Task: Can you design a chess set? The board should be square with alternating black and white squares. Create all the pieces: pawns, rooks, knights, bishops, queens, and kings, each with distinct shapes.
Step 2278:
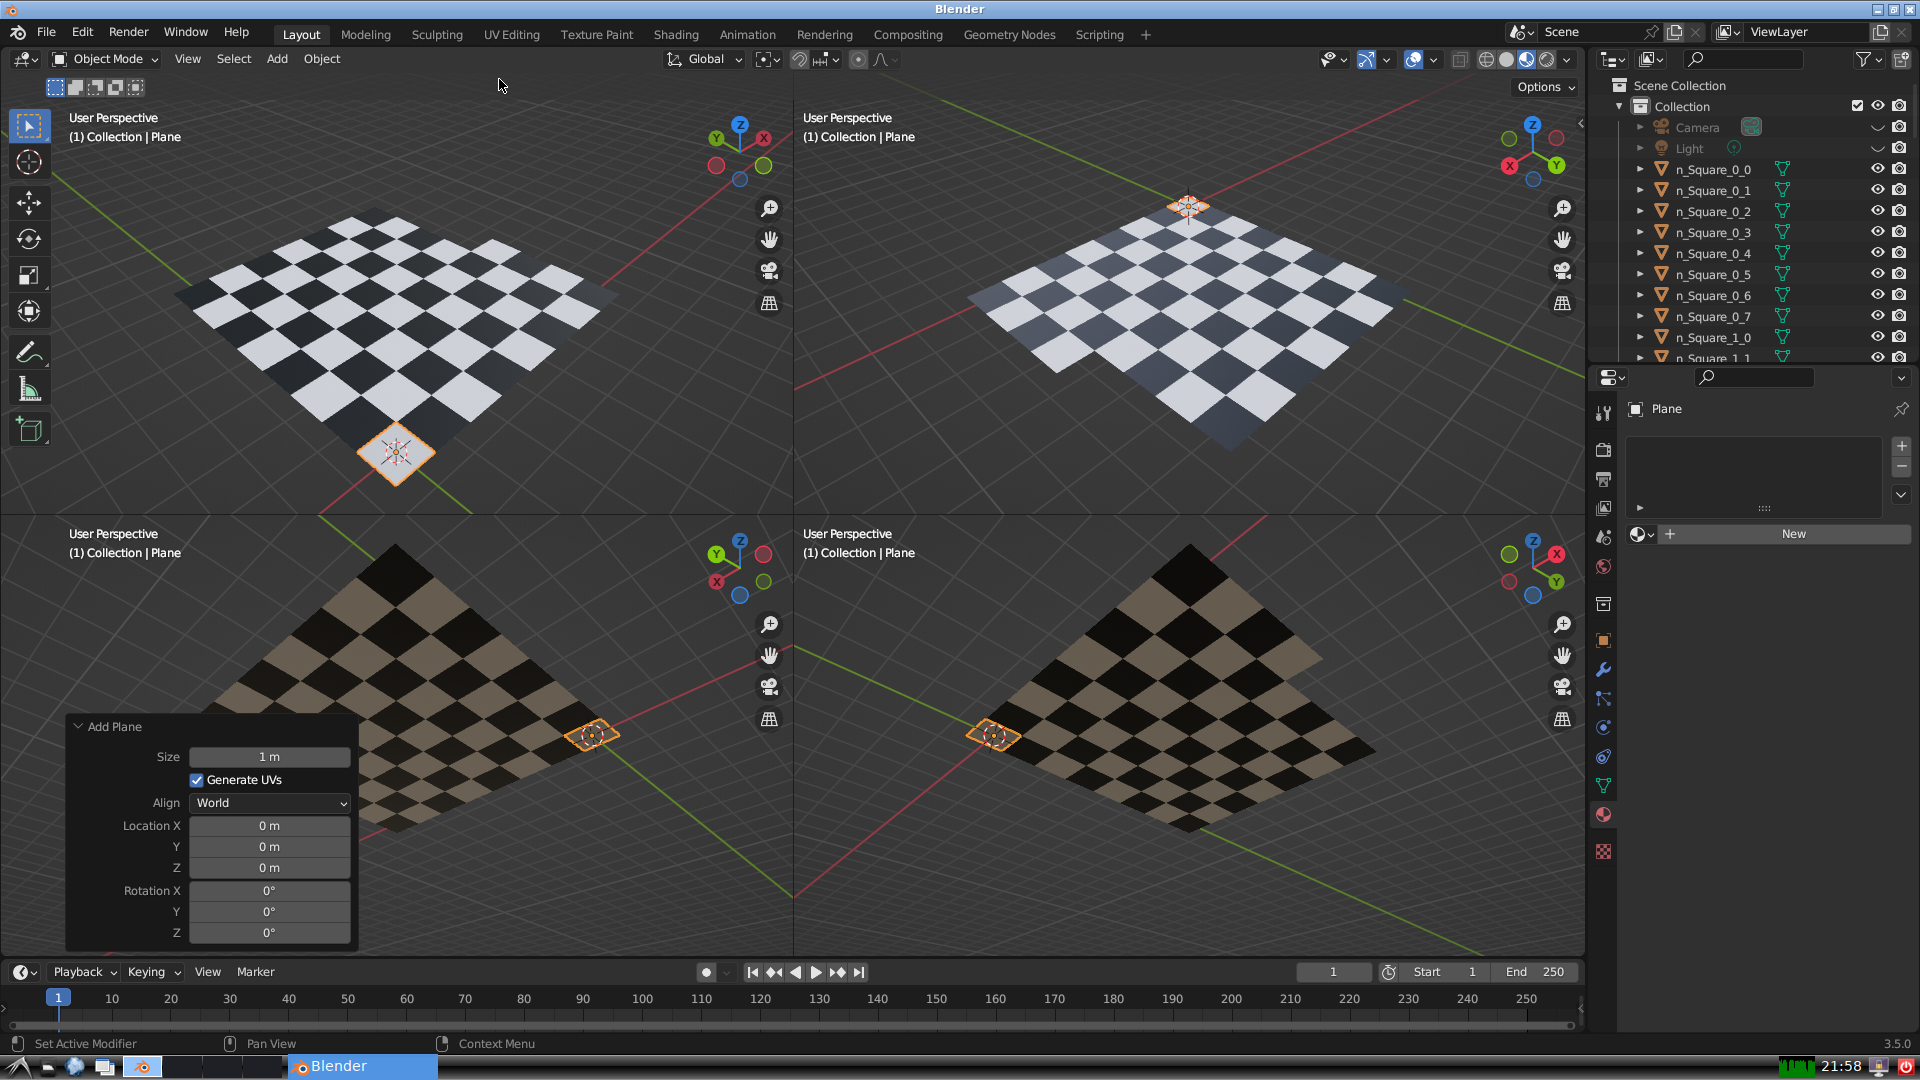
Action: {"mouse_move": [270, 758]}